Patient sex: M
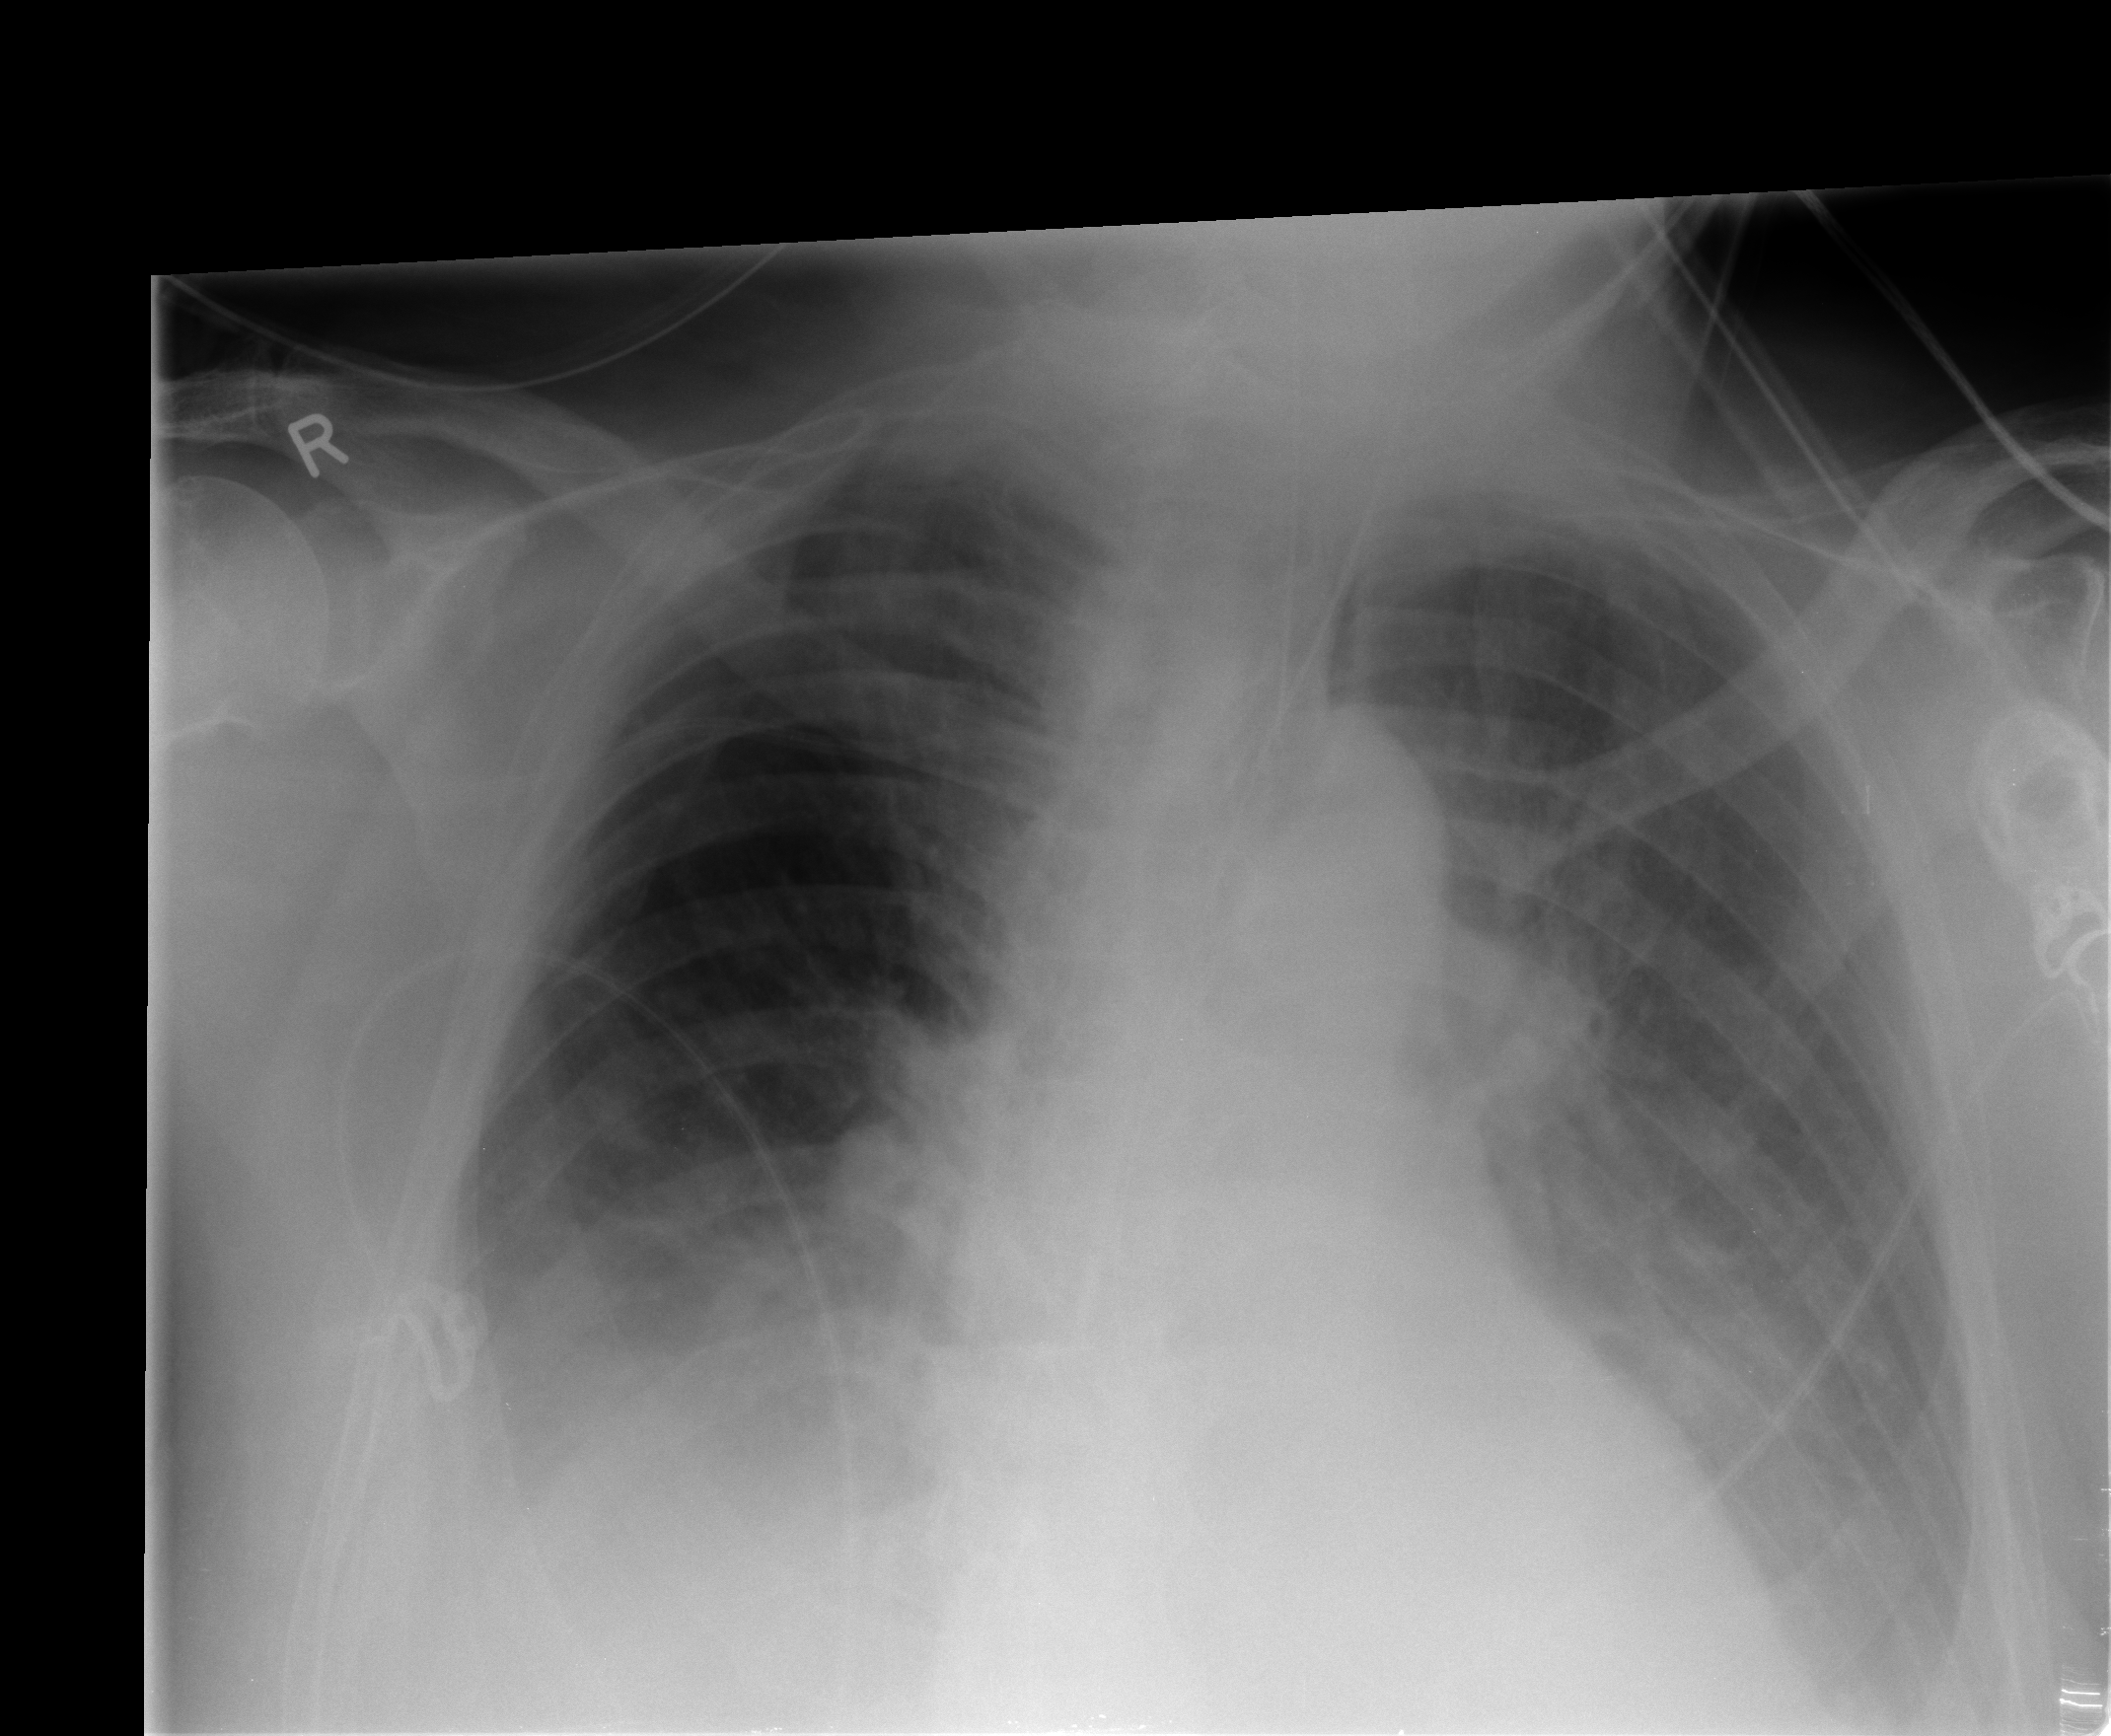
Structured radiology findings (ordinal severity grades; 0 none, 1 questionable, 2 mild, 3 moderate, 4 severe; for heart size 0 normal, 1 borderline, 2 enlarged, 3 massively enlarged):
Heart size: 0
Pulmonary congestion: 2
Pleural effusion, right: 2
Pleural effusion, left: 2
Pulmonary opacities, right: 1
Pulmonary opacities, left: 0
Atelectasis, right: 2
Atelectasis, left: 2